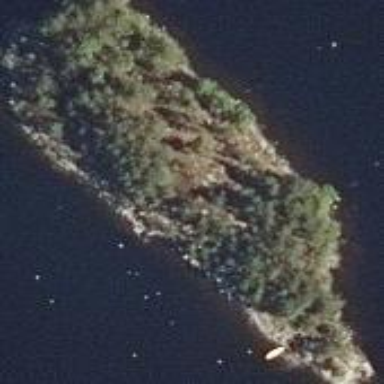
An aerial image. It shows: Islet.